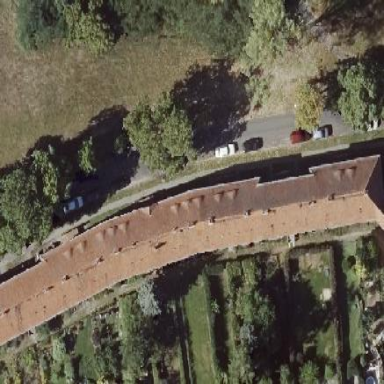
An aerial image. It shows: Terrace building.